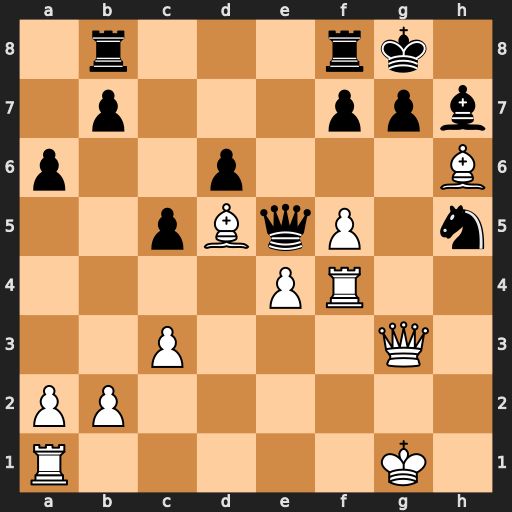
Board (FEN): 1r3rk1/1p3ppb/p2p3B/2pBqP1n/4PR2/2P3Q1/PP6/R5K1
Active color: w
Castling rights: -
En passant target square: -
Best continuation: Qg4 Nxf4 Bxf4